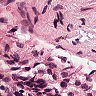
Metastatic tissue present: no